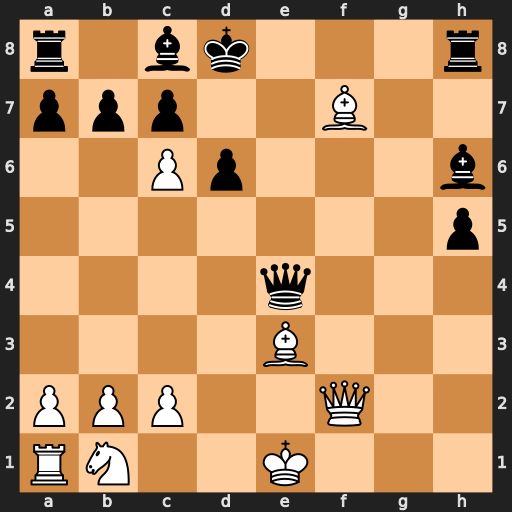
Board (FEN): r1bk3r/ppp2B2/2Pp3b/7p/4q3/4B3/PPP2Q2/RN2K3
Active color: w
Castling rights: Q
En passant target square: -
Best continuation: Qf6+ Qe7 Qxh8+